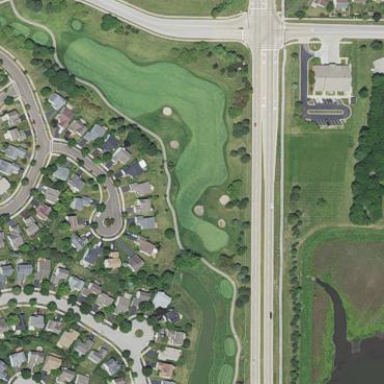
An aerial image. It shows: Golf fairway surrounded by grass.